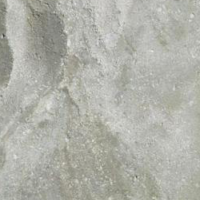
EUNIS habitat code: 48
Species observed at this site:
Geum reptans